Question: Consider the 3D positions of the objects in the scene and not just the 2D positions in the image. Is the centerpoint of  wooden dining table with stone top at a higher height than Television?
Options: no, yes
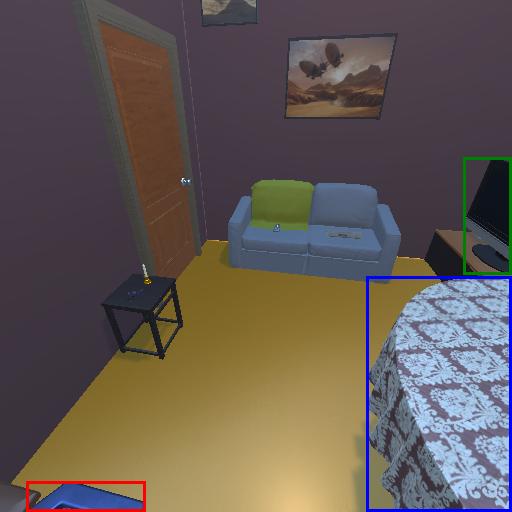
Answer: no